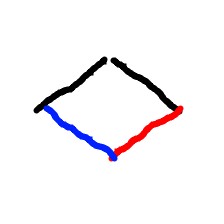
Shape: rhombus